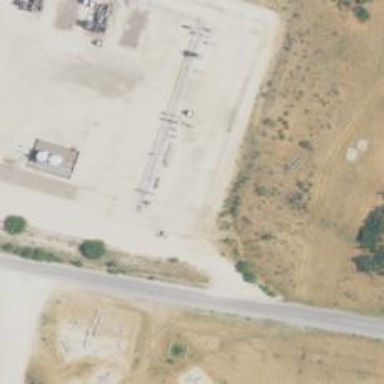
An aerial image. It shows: Industrial area primarily used for gas-related activities.